Interaction volume radius: 5 \u00c5
Interaction volume height: 10 \u00c5
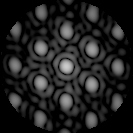
Disorder parameter: 0.2264